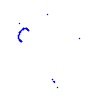
Particle: proton